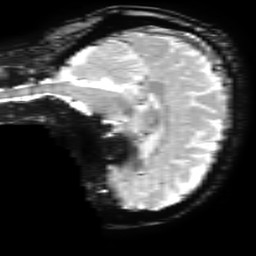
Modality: T2starw
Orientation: sagittal
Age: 49
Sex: female
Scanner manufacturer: ge
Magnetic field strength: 3 T
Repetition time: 0.65 s
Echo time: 0.02 s